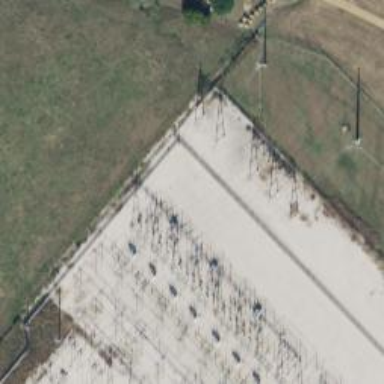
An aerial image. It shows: Switch for power supply.